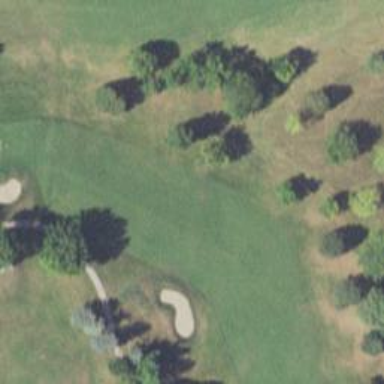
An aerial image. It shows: View of golf hole.